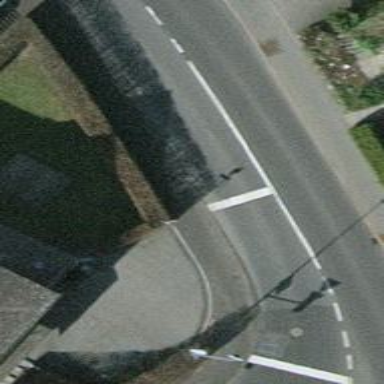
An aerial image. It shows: Hedge acting as barrier.